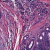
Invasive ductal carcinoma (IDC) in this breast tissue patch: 0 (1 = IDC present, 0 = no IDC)